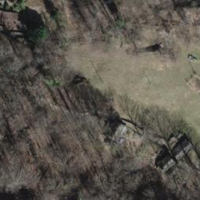
EUNIS habitat code: 24
Species observed at this site:
Euonymus europaeus